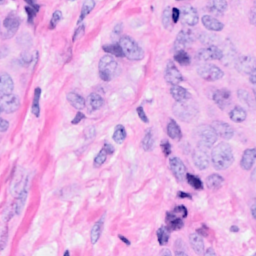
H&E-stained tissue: Breast